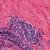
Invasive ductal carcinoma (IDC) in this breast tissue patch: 0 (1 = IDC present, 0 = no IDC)